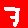
Digit: 7